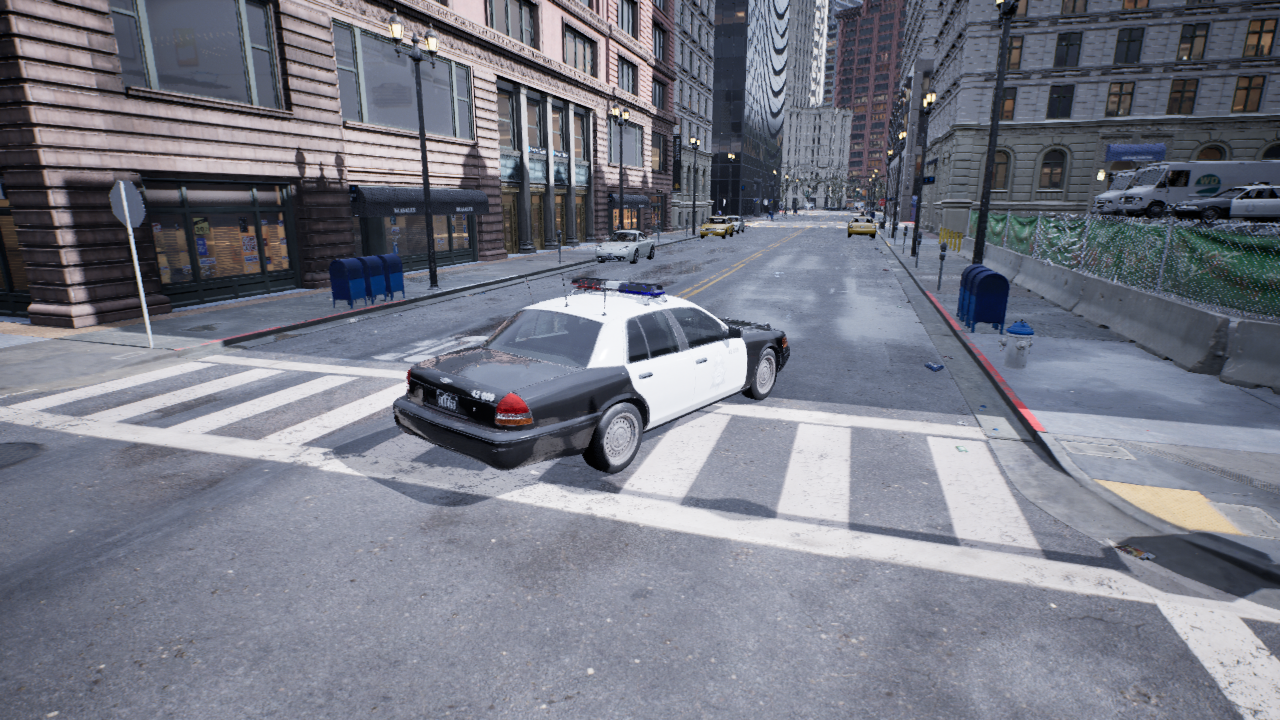
Venue: intersection
Lighting: overcast
Vehicle rig: sedan